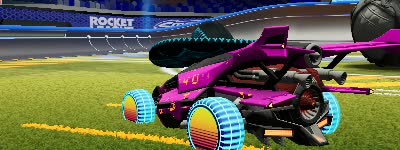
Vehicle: aftershock